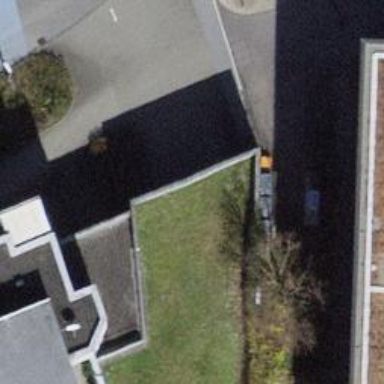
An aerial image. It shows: Parking entrance.